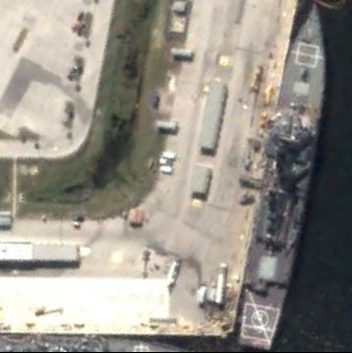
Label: destroyer